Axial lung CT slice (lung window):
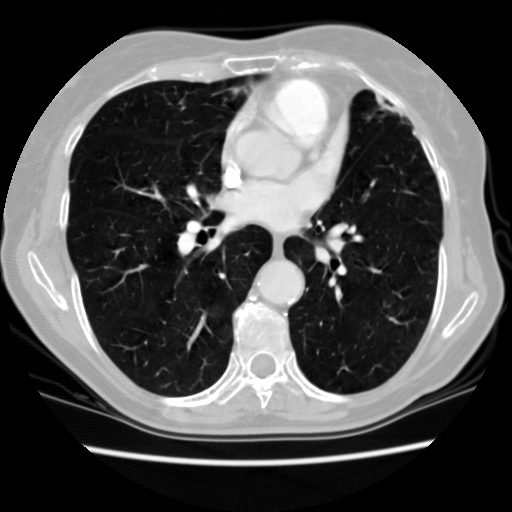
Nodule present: no